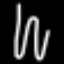
Label: fork